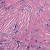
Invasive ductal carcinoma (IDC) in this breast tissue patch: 1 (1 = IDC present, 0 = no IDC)